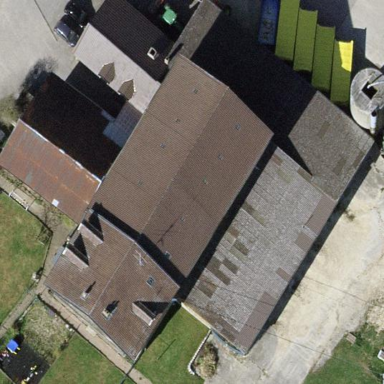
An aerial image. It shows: Detached building.